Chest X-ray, PA view. Patient: 44 years old, sex M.
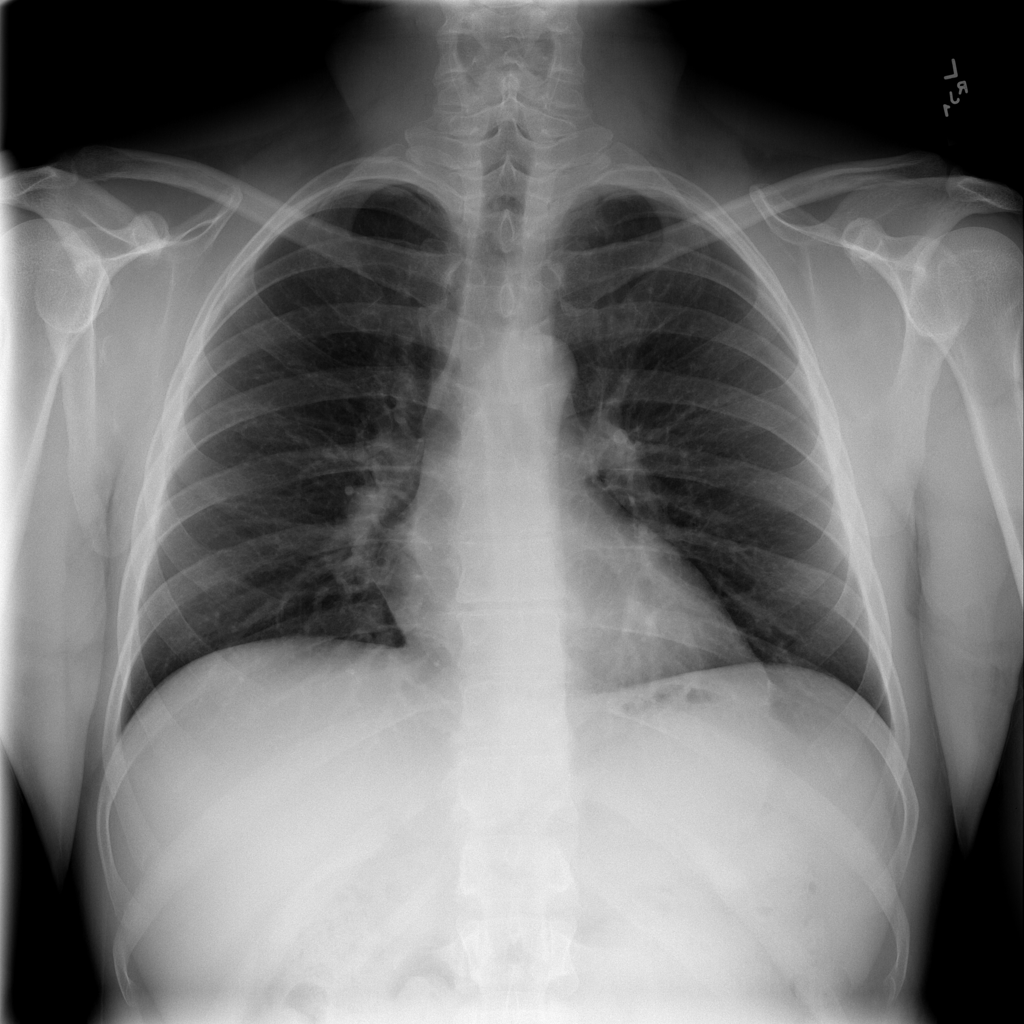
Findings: No Finding